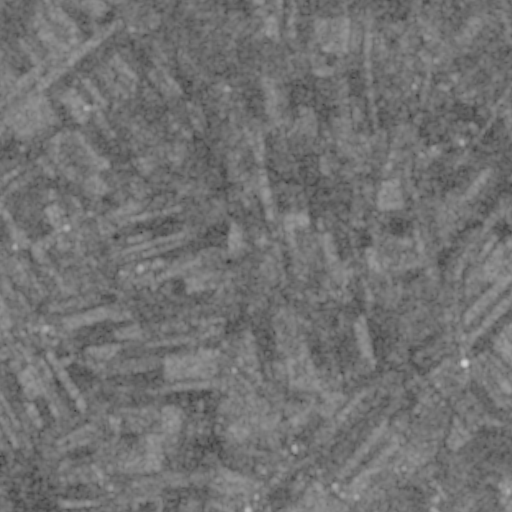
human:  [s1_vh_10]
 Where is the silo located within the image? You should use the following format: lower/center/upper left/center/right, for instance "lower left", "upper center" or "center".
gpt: The silo is located in the lower right of the image.
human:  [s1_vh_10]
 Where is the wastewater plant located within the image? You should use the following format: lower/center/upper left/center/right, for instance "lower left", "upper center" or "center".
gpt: The wastewater plant is located in the lower right of the image.
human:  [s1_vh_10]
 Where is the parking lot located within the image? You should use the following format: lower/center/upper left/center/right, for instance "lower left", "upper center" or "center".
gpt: There is no parking lot in the image.

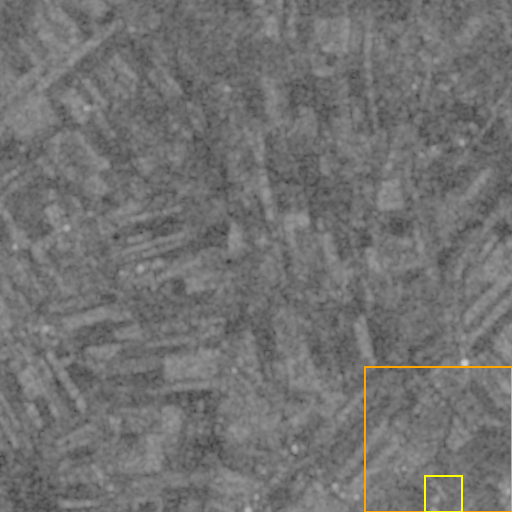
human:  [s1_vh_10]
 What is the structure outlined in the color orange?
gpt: The structure outlined in orange is a crop field.
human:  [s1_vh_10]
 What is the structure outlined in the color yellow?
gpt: The structure outlined in yellow is a wastewater plant.
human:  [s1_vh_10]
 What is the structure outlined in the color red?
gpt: There is no red outline.